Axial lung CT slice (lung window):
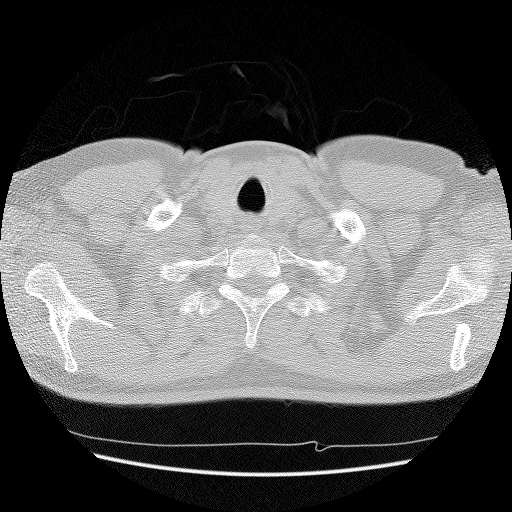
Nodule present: no